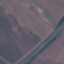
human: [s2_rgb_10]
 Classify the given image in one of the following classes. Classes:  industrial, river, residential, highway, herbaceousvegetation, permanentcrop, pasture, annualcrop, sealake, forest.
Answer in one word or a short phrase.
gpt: Highway